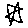
Label: star